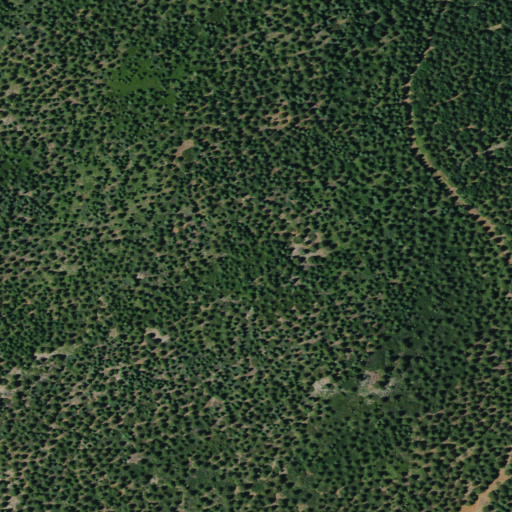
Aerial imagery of mountain in California named Fauries Peak containing only evergreen forest